Question: I am creating application in Android. We need to create view same as we have default contact application in samsung. What i need is, i have to mention header suppose having name A under this list will contain names that starts from A and after that Header having B and under this list will contain name that start from B. Apart from this, on right side we have vertical list that starts from A , B, C, D....... upto Z. On click of this related to that character list will be opened.
Please give me your suggestion how i can achieve that feature.
Here is image!
Any kind of help will be appreciated.
Thanks
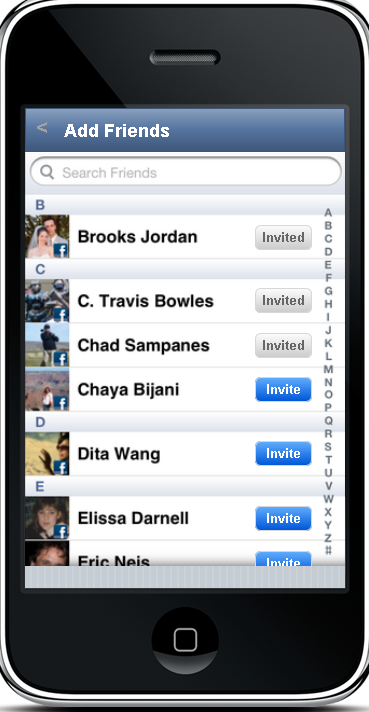
Answer: You can use a Hierarchy Viewer tool to investigate how it's done. There are many tutorials on how to use it, but it's really simple.
> Michal all this thing i know, What i need is, i have to mention header suppose having name A under this list will contain names that starts from A and after that Header having B and under this list will contain name that start from B. Apart from this, on right side we have vertical list that starts from A , B, C, D....... upto Z. On click of this related to that character list will be opened. I m changing image above.
Your question says nothing about it, it's not precise. You should edit it. It's an AlphabetIndexer/SectionIndexer.
Look:
<URL>
or here:
<URL>
or here:
<URL>
There are a lot of examples on the web. This examples are using fastScroller but if you want this bar with letters on the right, here you have example:
<URL>